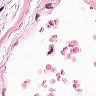
Metastatic tissue present: no